Interaction volume radius: 5 \u00c5
Interaction volume height: 10 \u00c5
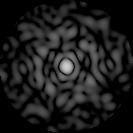
Disorder parameter: 0.8062